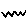
Label: zigzag